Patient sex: M
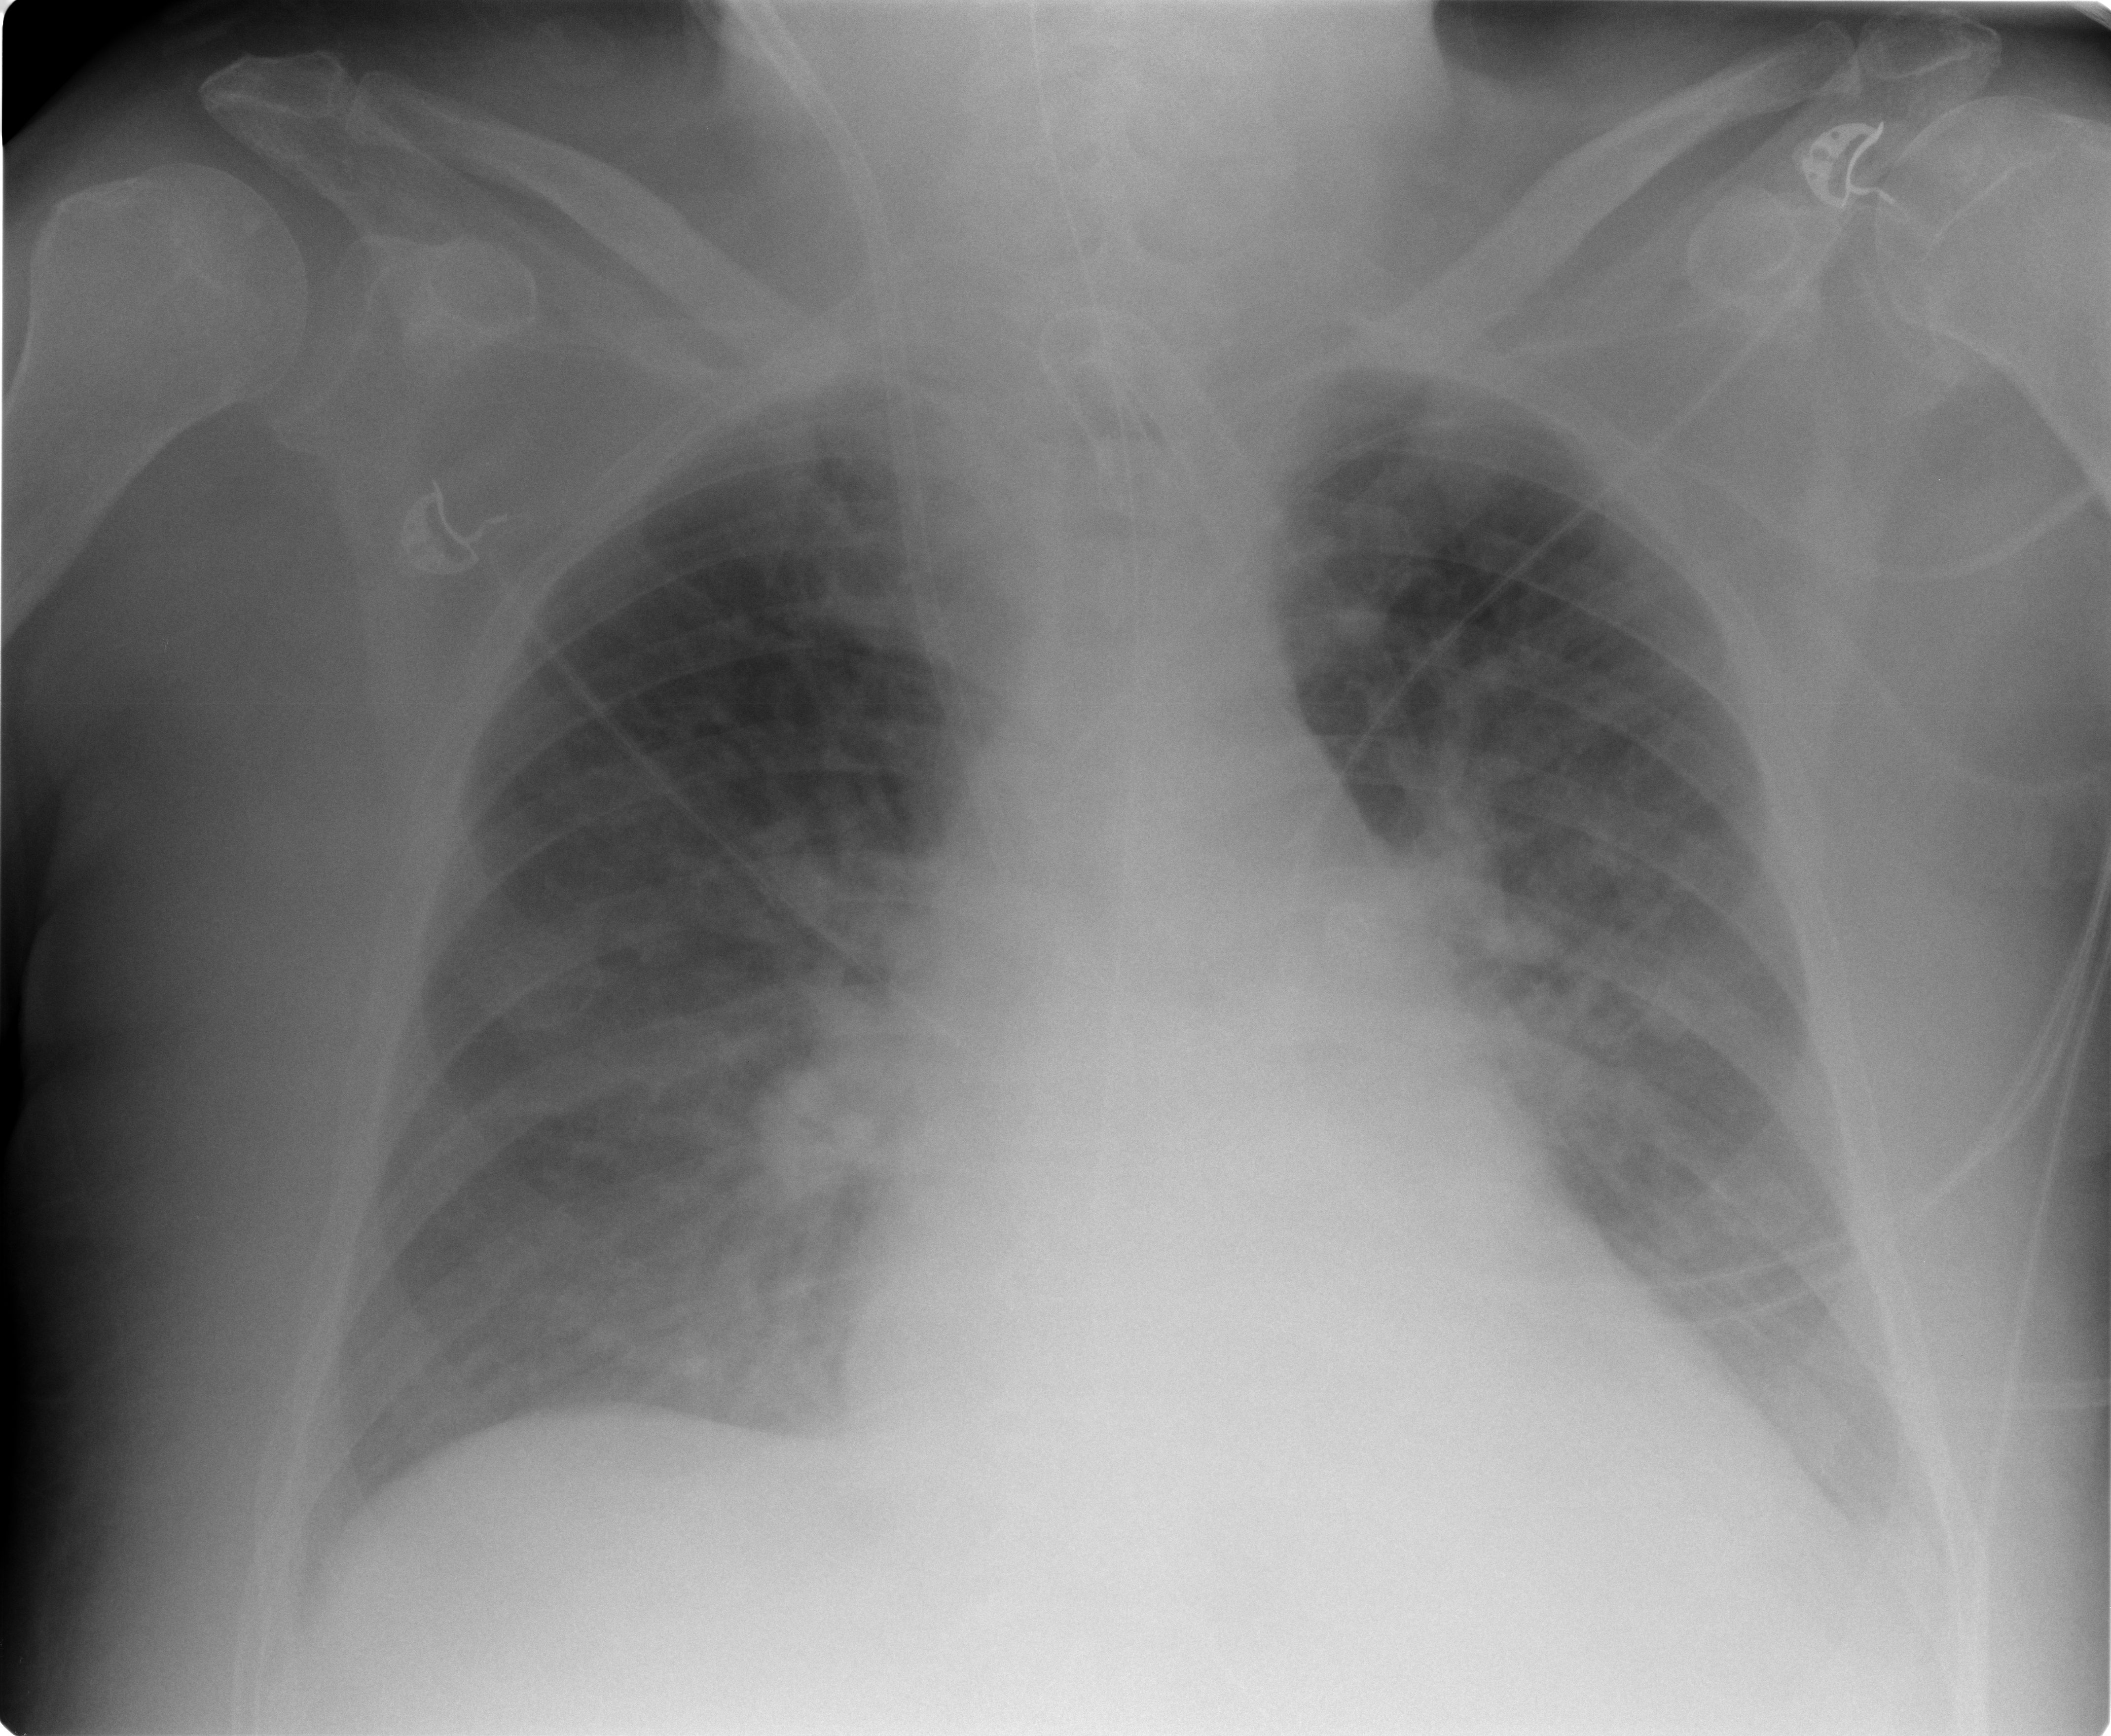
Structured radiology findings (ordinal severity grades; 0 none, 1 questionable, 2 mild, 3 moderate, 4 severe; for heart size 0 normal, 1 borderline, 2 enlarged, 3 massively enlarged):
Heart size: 2
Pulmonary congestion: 2
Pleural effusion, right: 0
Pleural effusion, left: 2
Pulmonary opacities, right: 2
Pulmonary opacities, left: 2
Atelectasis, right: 0
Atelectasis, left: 2